Question: I have set a global Authorize for this Windows-Integrated MVC4 web site:
'''
public static void RegisterGlobalFilters(GlobalFilterCollection filters)
{
filters.Add(new HandleErrorAttribute());
filters.Add(new System.Web.Mvc.AuthorizeAttribute());
}
'''
The default controller is a simple welcome page, and IE8 asks for the username password. The problem is that regardless of what username/password use to log in, it fails after 4 attempts with HTTP Error 401.0 - Unauthorized.
Only if I make the first default controller set to [AllowAnonymous] does it let me in so that when I navigate to another action the prompted username/password it works.
It's like the web site has to "warm up?"
Question: How do I set the controller/action to ask for a username/ password?

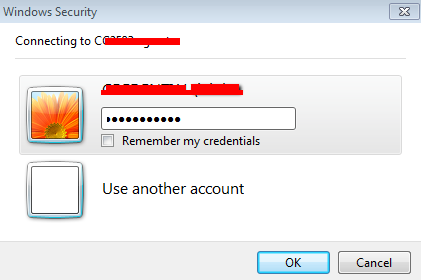
Answer: You can add '[Authorize]' as the attribute for the welcome page. That should not prompt for a username/password as long as the user has valid network credentials.